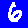
Digit: 6